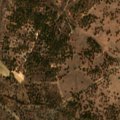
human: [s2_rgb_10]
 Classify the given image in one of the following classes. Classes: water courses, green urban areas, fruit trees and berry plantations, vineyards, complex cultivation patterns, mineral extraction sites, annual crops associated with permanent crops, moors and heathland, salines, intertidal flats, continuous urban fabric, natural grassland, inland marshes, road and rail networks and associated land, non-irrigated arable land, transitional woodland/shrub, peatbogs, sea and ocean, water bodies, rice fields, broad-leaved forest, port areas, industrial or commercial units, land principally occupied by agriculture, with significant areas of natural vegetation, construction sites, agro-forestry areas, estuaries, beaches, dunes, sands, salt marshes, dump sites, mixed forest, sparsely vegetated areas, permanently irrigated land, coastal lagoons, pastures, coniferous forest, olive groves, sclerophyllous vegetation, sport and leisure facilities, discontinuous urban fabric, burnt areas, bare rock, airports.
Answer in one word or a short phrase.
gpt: agro-forestry areas